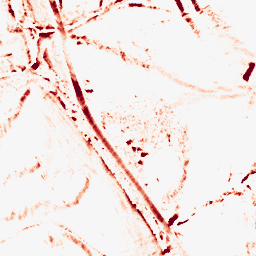
Category: morphological
Decomposition family: morphological_diamond
Decomposition parameters: operation: opening
radius: 5
Upsampling method: cubic_mitchell
Upsampling parameters: scale: 4
Upsampling scale: 4